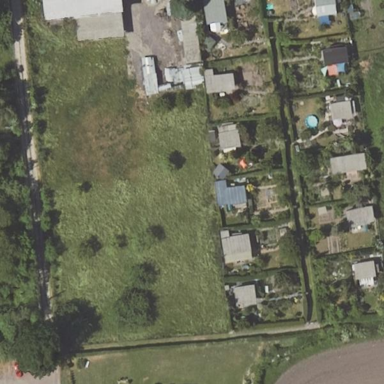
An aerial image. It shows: Area designated for allotments.